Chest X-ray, PA view. Patient: 45 years old, sex F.
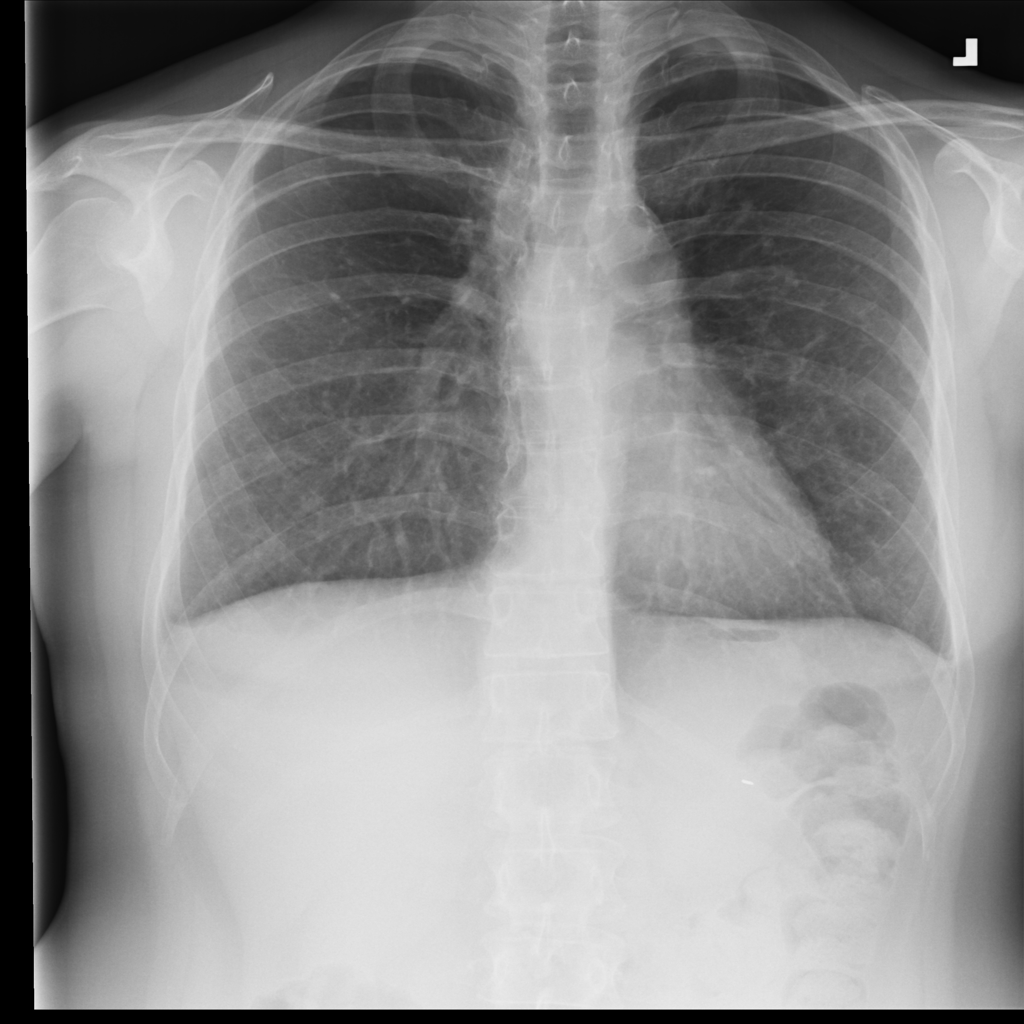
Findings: No Finding